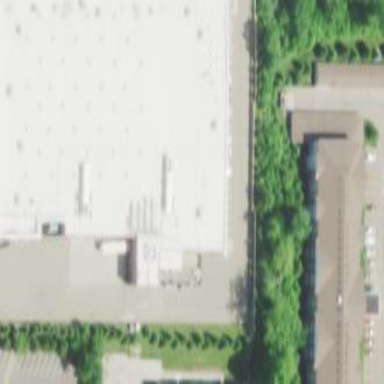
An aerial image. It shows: Supermarket building.